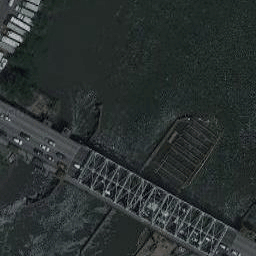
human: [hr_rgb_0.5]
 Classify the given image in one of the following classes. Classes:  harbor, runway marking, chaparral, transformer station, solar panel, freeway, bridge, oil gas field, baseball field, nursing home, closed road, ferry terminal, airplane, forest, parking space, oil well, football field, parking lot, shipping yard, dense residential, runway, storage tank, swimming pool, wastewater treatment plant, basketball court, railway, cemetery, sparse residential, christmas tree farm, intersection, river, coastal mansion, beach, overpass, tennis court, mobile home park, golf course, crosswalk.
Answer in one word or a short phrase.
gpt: bridge